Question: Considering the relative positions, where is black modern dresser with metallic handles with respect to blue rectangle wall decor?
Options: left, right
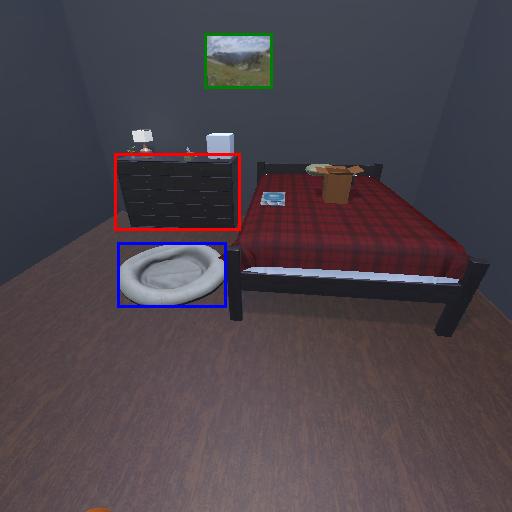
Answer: left